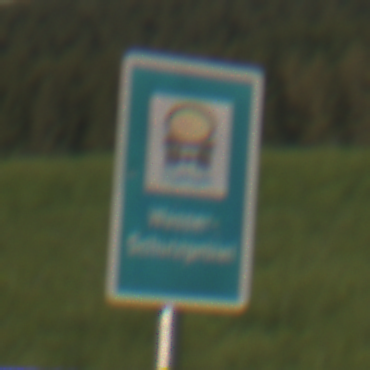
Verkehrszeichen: Wasserschutzgebiet
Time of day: MorningAfternoon
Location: Outdoor (Nature)
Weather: PartlyCloudy
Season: NotSpecified
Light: Natural